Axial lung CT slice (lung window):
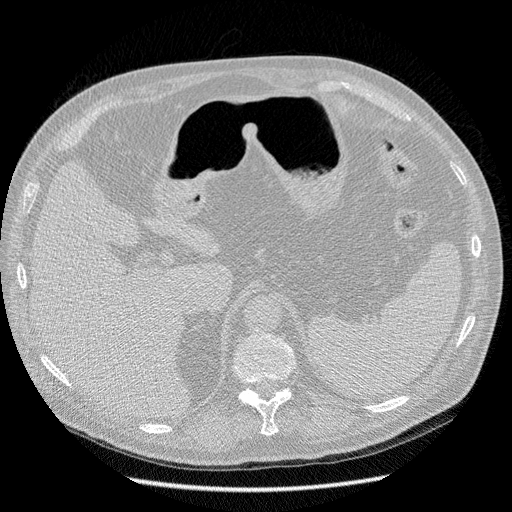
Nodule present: no